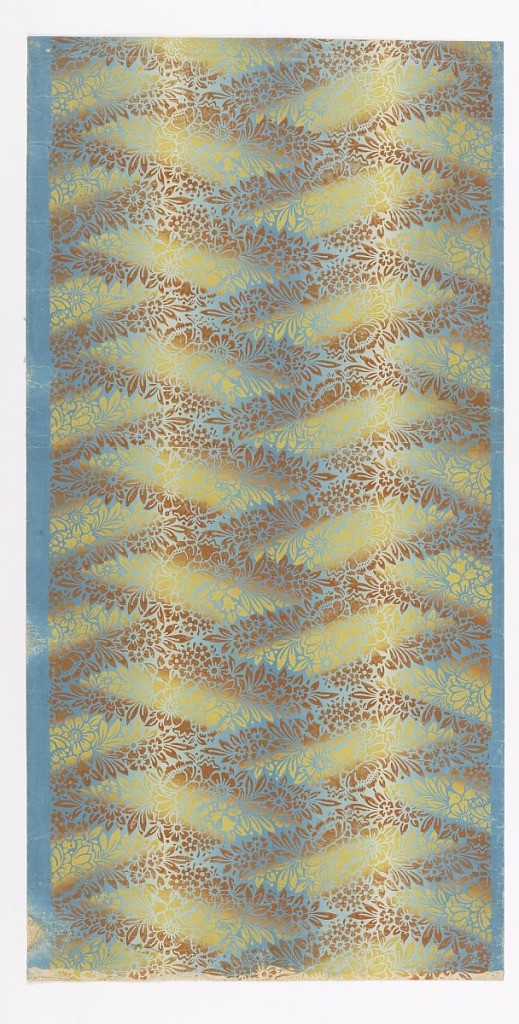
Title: Sidewall
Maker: J. C. Arnold, Kassel, Germany
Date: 1820
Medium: Block printed on handmade paper
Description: Horizontal cluster of flowers and leaves is arranged in vertical columns, every other cluster being turned around. Horizontally the repeat is dropped so that the flower clusters interlock. Printed on an irise or rainbow background.